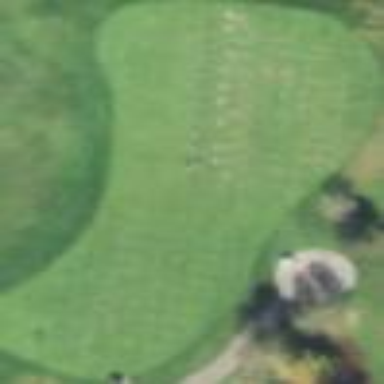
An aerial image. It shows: Grassy area designated as golf fairway.